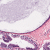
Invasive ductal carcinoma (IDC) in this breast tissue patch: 0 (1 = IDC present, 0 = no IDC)